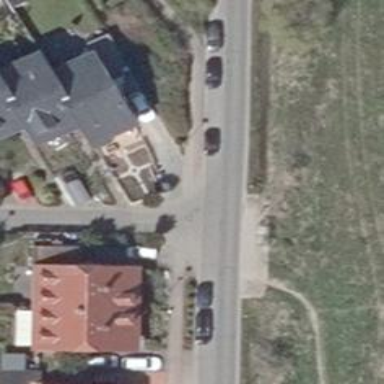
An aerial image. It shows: Residential road with asphalt surface. It includes cycle track.